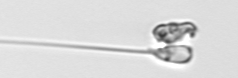
Label: Asterionellopsis_glacialis